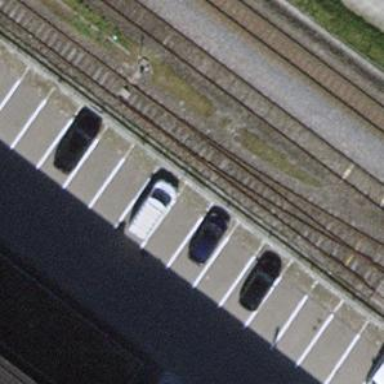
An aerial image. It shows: Parking available on the street side.